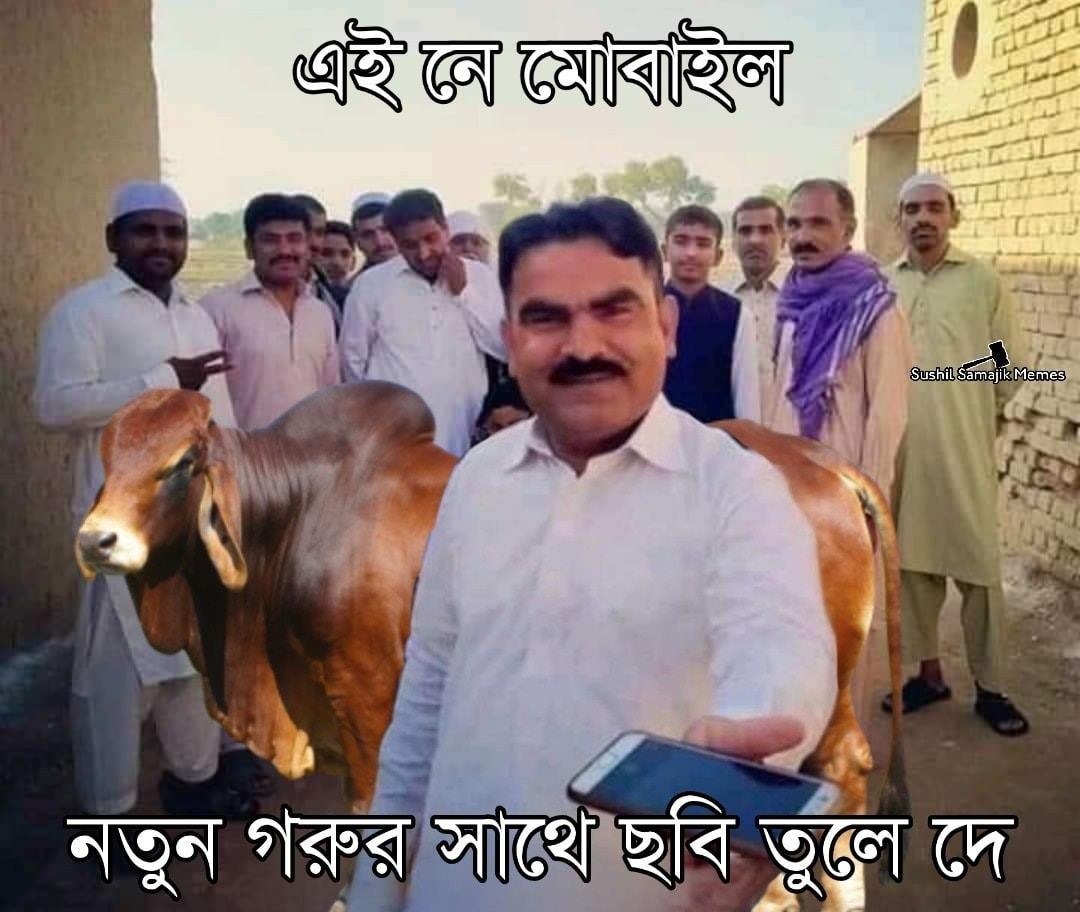
Caption: এই নে মোবাইল    নতুন গরুর সাথে ছবি তুলে দে
Label: non-hate